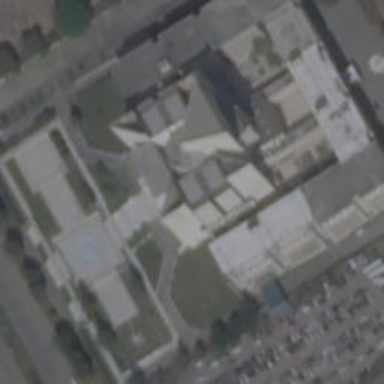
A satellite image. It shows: Courthouse building.